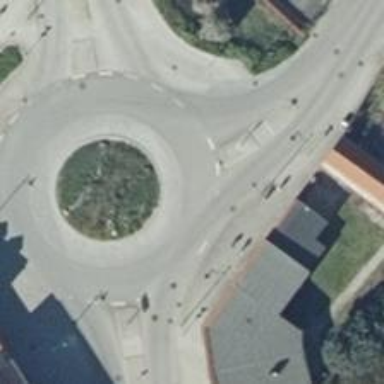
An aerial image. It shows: Tertiary road with asphalt surface leading to roundabout.